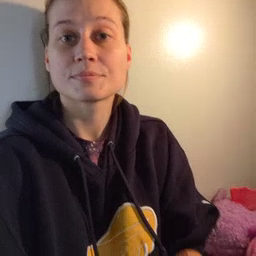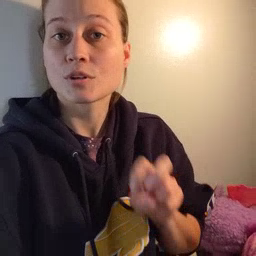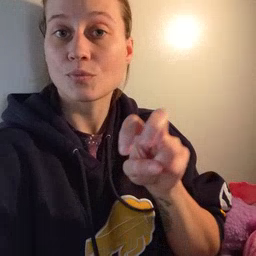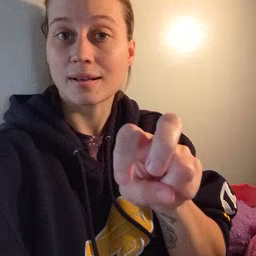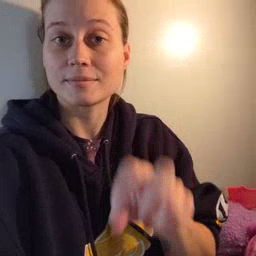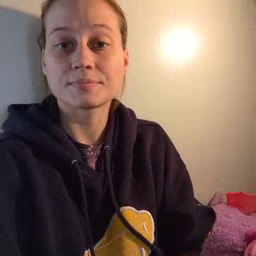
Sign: ride